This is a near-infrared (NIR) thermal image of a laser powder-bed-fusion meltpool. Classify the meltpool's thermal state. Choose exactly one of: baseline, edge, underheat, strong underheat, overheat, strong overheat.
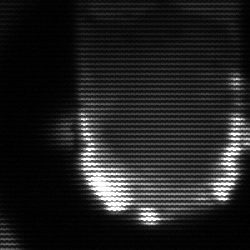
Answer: baseline